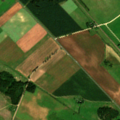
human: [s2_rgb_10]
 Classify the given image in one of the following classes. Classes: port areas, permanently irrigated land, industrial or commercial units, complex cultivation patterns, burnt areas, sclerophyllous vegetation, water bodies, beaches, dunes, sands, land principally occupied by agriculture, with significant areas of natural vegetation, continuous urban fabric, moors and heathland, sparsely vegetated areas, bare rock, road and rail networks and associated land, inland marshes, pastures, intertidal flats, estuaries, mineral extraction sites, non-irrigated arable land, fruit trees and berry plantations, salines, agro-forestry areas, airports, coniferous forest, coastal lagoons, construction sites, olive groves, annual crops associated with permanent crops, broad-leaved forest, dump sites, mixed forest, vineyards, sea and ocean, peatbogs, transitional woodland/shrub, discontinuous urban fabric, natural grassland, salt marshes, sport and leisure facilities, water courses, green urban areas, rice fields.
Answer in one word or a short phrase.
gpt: industrial or commercial units, non-irrigated arable land, fruit trees and berry plantations, pastures, complex cultivation patterns, mixed forest, transitional woodland/shrub